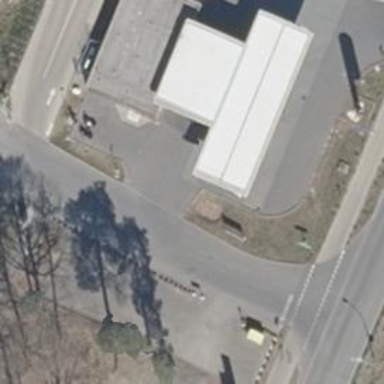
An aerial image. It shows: Service road with asphalt surface leading to fuel station.